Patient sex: M
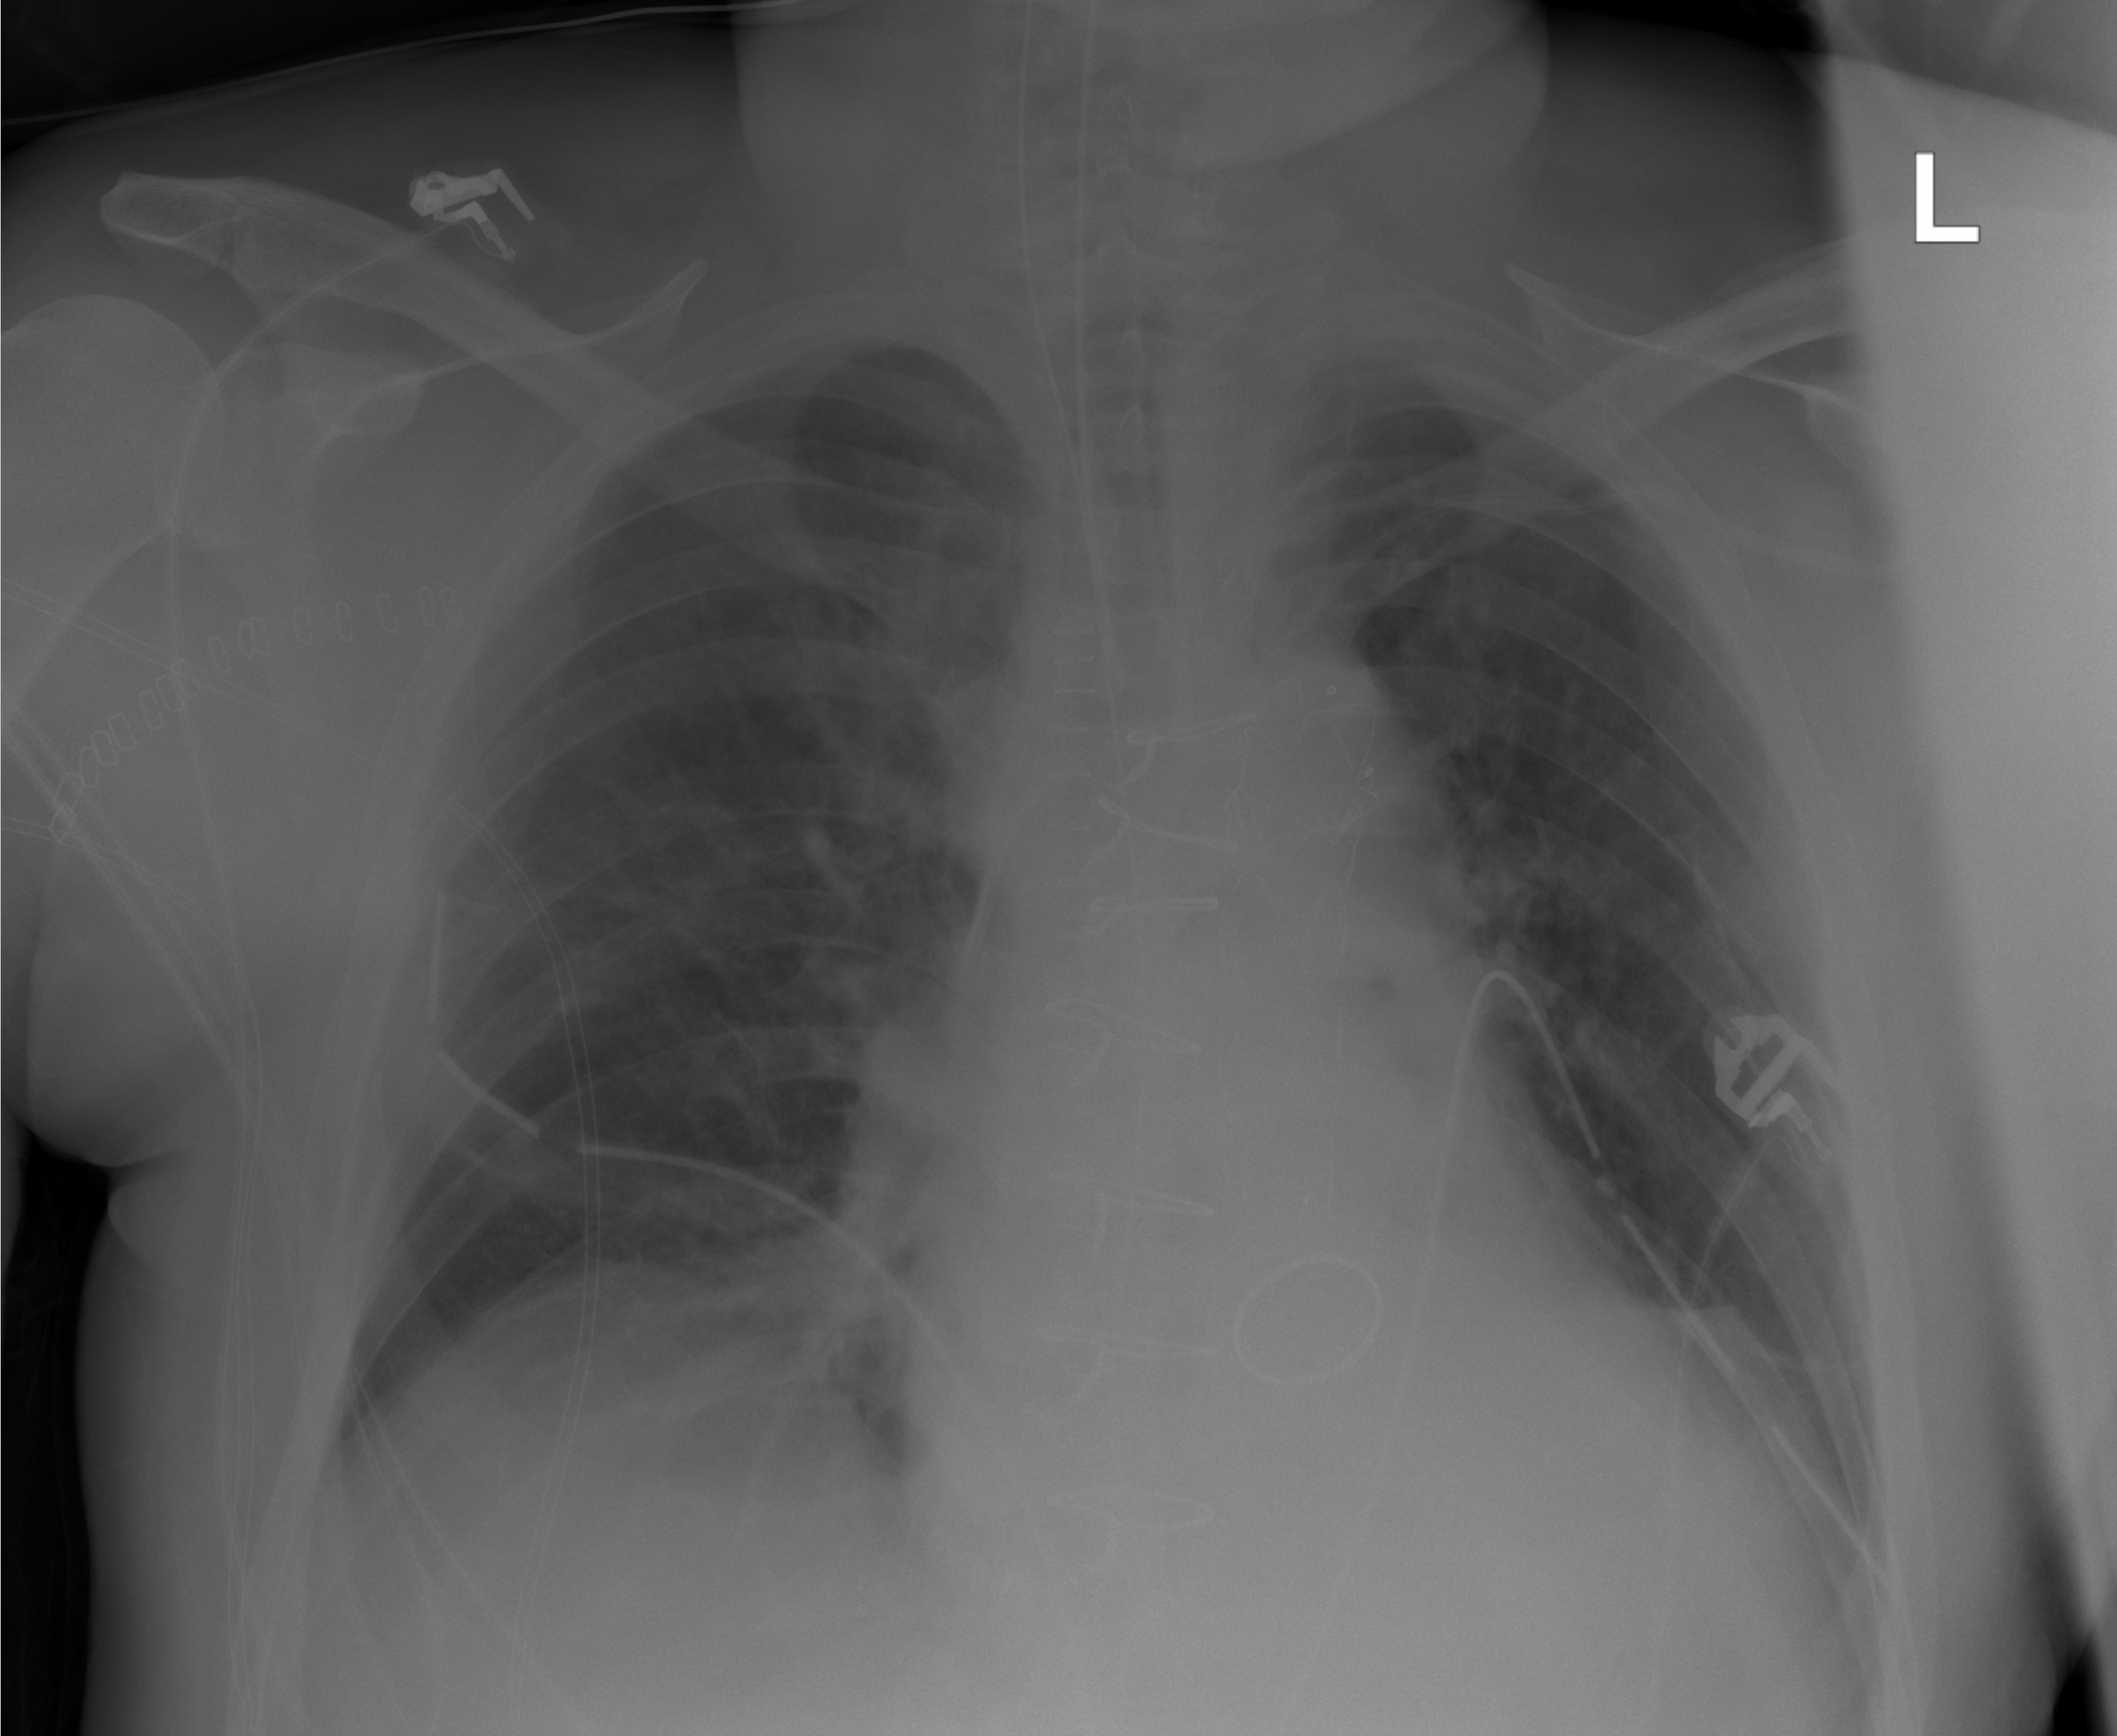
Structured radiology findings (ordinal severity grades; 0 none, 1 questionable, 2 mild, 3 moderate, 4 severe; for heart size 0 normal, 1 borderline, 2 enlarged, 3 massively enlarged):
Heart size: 0
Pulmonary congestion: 0
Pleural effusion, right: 0
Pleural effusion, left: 0
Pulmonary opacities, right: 0
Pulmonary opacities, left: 0
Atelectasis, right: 1
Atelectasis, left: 1